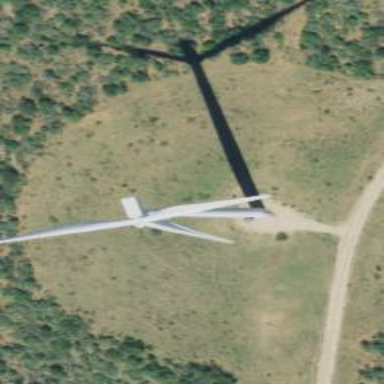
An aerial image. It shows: Wind generator in the form of horizontal axis wind turbine.